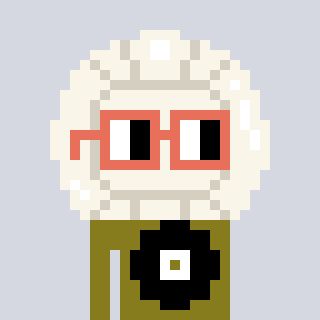
a pixel art character with square orange glasses, a volleyball-shaped head and a gunk-colored body on a cool background